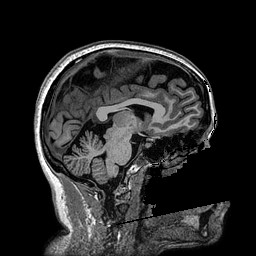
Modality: T1w
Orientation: sagittal
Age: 24
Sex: female